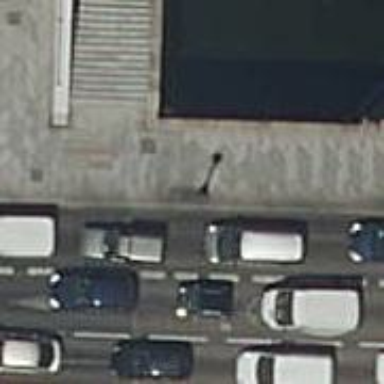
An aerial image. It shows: Footway on bridge with paving stones.